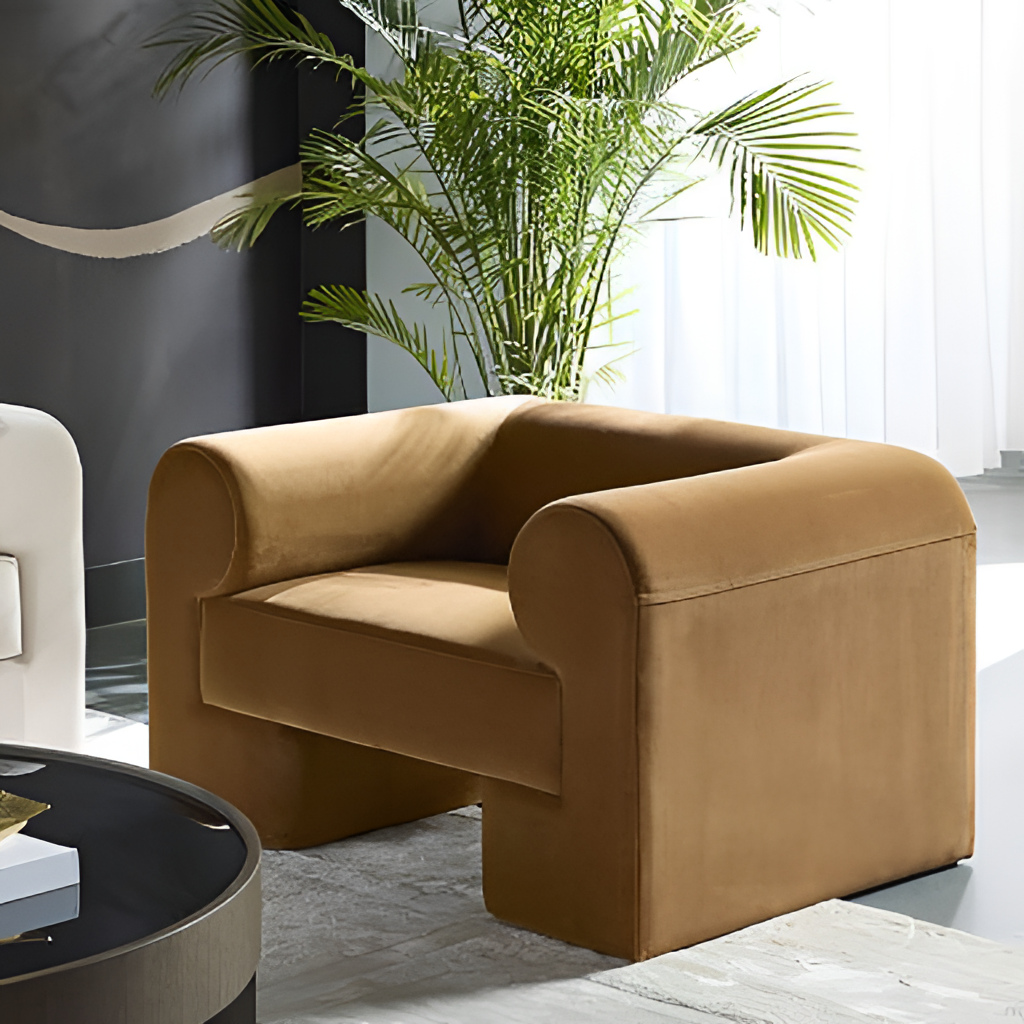
tan velvet armchair, living room, tile flooring, with large square pattern, contemporary, paint wallpaper, with solid pattern